Question: I have a simple method that create a List of objects Team, convert it to Json and then returns it.
'''
public ActionResult Index()
{
var teams = new List<Team>() {
new Team{ Name = "Caracas F.C", City = "Caracas", Id = 1},
new Team{ Name = "Millonarios", City = "Bogota", Id = 2},
new Team{ Name = "Independiente", City = "Bogota", Id = 3}};
var jsonData = new { teamsData = teams };
return Json(jsonData, JsonRequestBehavior.AllowGet);
}
'''
When I go to that URL (<URL>, I can clearly see the Json
> {"teamsData":[{"Id":1,"Name":"Caracas F.C","City":"Caracas"},{"Id":2,"Name":"Millonarios","City":"Bogota"},{"Id":3,"Name":"Independiente","City":"Bogota"}]}
But when I try to get the Json using JQuery it returns without response:
'''
self.allTeams = ko.observableArray();
$.getJSON("http://prototypeteam.apphb.com/", function (data) {
var mappedTeams = $.map(data.teamsData, function (item) {
return new TeamViewModel(item);
});
self.allTeams(mappedTeams);
});
TeamViewModel = function (data) {
self = this;
self.Id = data.Id;
self.Name = data.Name;
self.City = data.City;
}
'''
This is what I'm getting using Mozilla's Firebug.

If someone can please help me understand why this is happening. I don't get why I see the Json clearly at the URL but JQuery seems not to understand what is going on. Thanks.
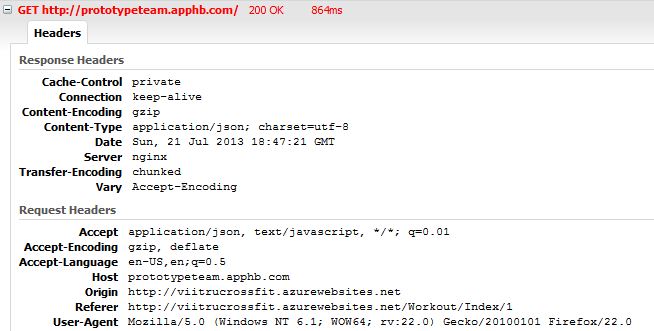
Answer: What you're seeing is the same origin policy.
Javascript has a security measure where you can't get content from external URL's, you can only get files with ajax from the same domain.
There are two excepions:
1. JSONP. As jsonp isn't really ajax, but inserts a script tag into the DOM like any other script tag, it avoids the same origin policy. The service has to support this and wrap the json string inside a function that executes once the script has loaded.
2. CORS. Enabling CORS headers lets you use scripts from other domains, but again this has to be set on the serverside.
There's also the option to use a service like Yahoo YQL or Pipes, but that just gets the content and wraps it in either JSONP or adds a CORS header, so it uses one of the two options above.
The same origin policy applies everwhere, even if you're running everything on the localhost and try to get a file from the web, the same origin policy won't allow it, as the URL's don't match.